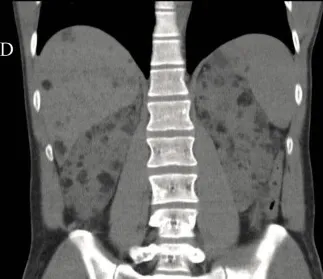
Axial.
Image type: radiology (ct)